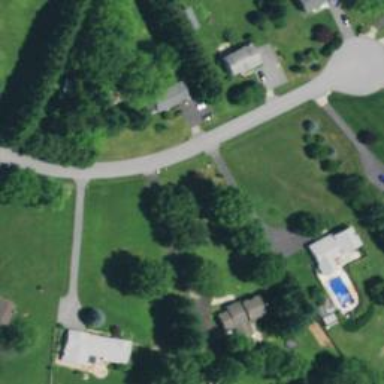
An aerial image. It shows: Driveway.